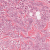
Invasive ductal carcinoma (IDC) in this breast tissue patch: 1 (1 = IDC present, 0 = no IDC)